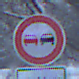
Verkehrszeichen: Ueberholverbot
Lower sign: ZeitangabenMitBeschraenkungAufWochentage1
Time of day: Midday
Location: Outdoor (Nature)
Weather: Overcast
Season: Winter
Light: Natural